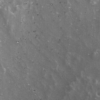
Label: not_dusty